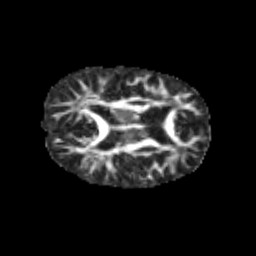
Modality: FA
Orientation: axial
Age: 11
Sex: male
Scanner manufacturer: siemens
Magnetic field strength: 3 T
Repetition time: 3.8 s
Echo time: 0.07 s